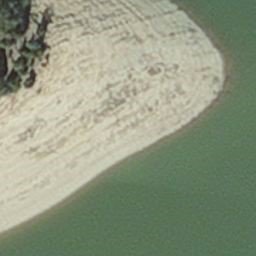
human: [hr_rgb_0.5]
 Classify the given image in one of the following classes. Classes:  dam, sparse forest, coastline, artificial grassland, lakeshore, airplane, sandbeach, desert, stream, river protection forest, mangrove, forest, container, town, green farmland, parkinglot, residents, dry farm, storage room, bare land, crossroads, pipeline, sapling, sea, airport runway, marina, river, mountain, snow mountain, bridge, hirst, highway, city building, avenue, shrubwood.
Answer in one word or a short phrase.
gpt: hirst